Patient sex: M
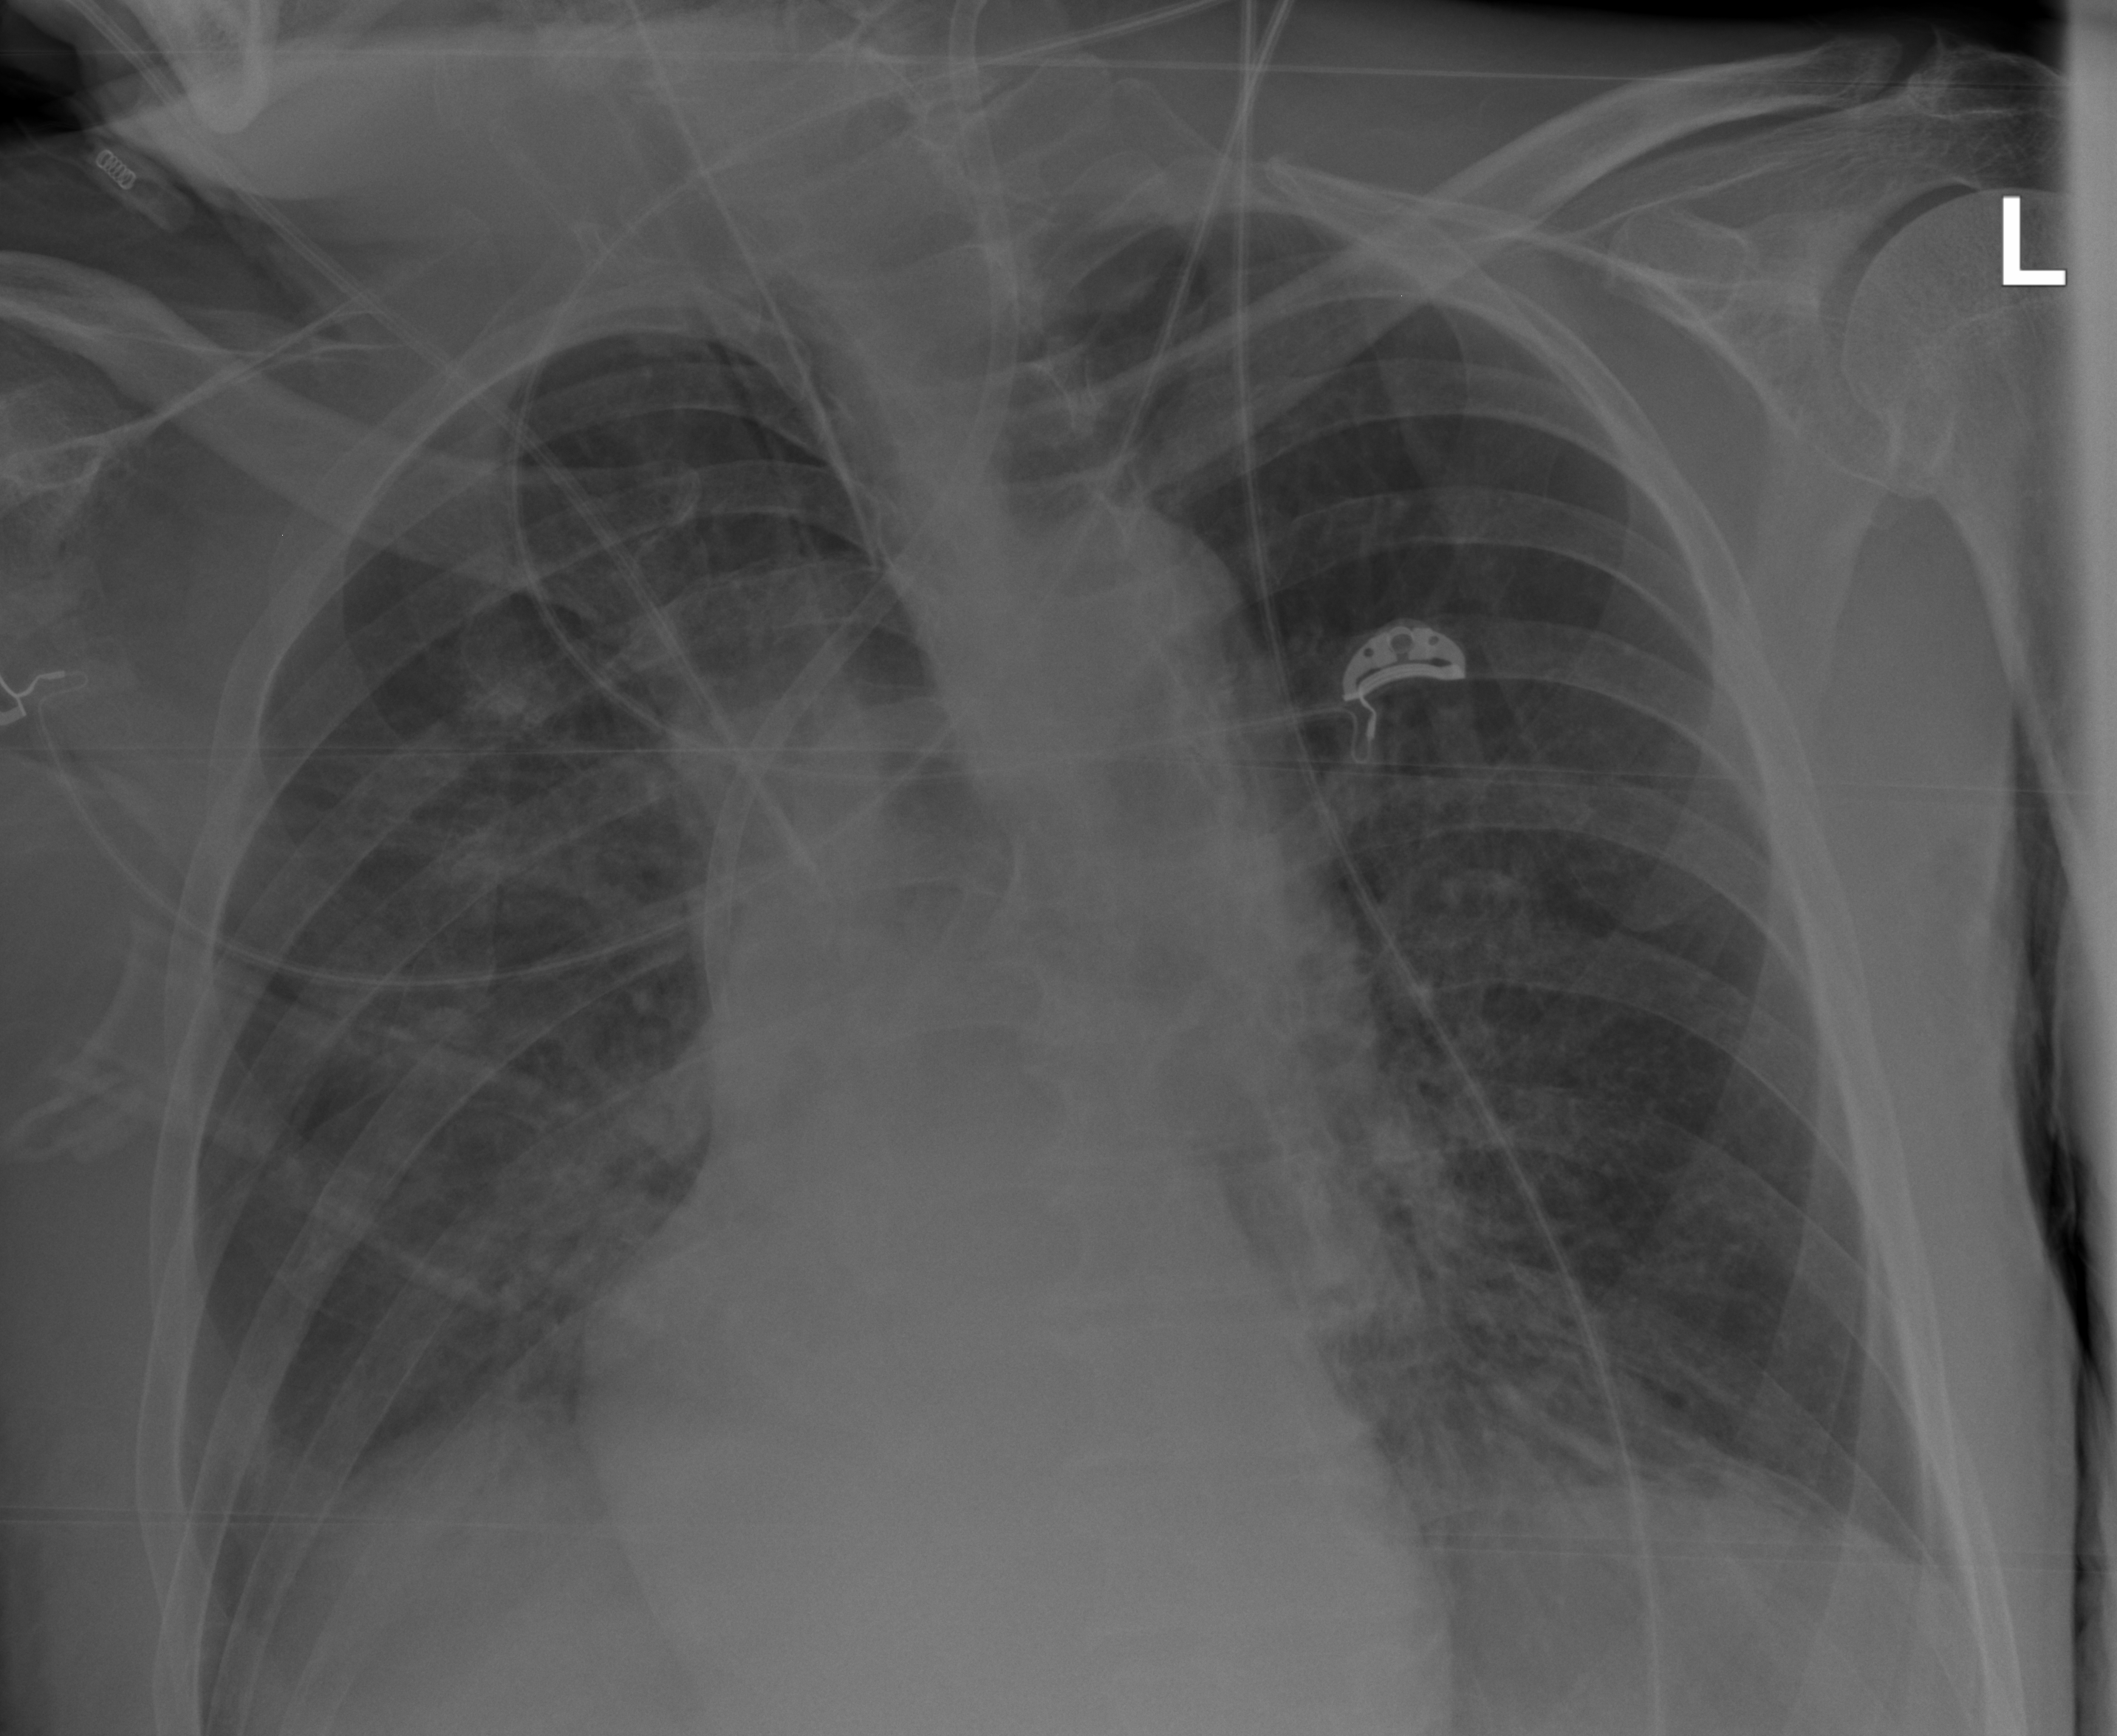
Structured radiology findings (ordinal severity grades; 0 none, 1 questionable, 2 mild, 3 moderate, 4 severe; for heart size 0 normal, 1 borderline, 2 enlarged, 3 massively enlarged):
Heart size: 0
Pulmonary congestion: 1
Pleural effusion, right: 1
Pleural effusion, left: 0
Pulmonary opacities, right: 2
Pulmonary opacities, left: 2
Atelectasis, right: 2
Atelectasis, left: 2